Question: I have a 4 column footer that uses 'float: left;'. I want to use the CSS Grid for showing 4 columns without using 'float:left;'. I've tried 'grid-template-columns: 1fr 1fr 1fr 1fr;' with 'float:left;' and it works but when I remove 'float: left;', it breaks.
Here's the image with 'float:left;'

When I remove the 'float:left;', this is what it looks like
<URL>
'''
.footer {
height: auto;
background-color: #006400;
width: 100%;
padding-top: 20px;
align-items: center;
justify-content: space-around;
color: #ffffff;
font-weight: 100;
}
.copyright {
color: #fff !important;
text-align: center;
font-size: 11px;
padding-top: 15px;
}
.footer-support-text-owned {
font-size: 10px;
padding-top: 15px;
margin-top: 20px;
color: #fff;
}
.footer-container {
padding-right: 15px;
padding-left: 15px;
margin-right: auto;
margin-left: auto;
padding-top: 15px;
margin-top: 15px;
}
.column {
grid-template-columns: 1fr 1fr 1fr 1fr;
float: left;
width: 25%;
padding: 10px;
height: 300px;
}
.column-2,
.column-3,
.column-4 {
width: 25%;
margin-top: 10px;
padding-top: 10px;
}
@media (min-width: 768px) {
.footer-container {
width: 750px;
}
}
@media (min-width: 992px) {
.footer-container {
width: 970px;
}
}
@media (min-width: 1200px) {
.footer-container {
width: 1170px;
}
}
.footer-header {
color: #ffffff;
font-weight: 100;
}
.small-footer-header {
font-size: 12px;
color: #fff;
font-weight: 100;
}
.footer-support-text {
color: #EFF5EF;
font-size: 14px;
margin-top: 8px;
padding-top: 8px;
}
.footer-link {
color: #fff;
text-decoration: none;
}
.fcc-footer-logo {
width: 40px;
vertical-align: middle;
}
.row:after {
content: "";
display: table;
clear: both;
}
'''
'''
<footer class="footer">
<div class="row footer-container">
<div class="column">
<h3 class="footer-header"><img class="fcc-footer-logo" src="images/freeCodeCamp-logo.png" alt="freeCodeCamp Manila">freeCodeCamp Manila</h3>
<p class="footer-support-text">We are not affiliated with freeCodeCamp.org and are an independent local community and study group.</p>
<p class="footer-support-text-owned">freeCodeCamp Logo is owned by freeCodeCamp.org</p>
<small class="copyright">
&copy 2019 freeCodeCamp Manila
</small>
</div>
<div class="column column-2">
<h2 class="small-footer-header">freeCodeCamp</h2>
<p class="footer-support-text">
<a class="footer-link" href="https://learn.freecodecamp.org/" target="_blank" rel="noopener noreferrer">Curriculum</a>
</p>
<p class="footer-support-text">
<a class="footer-link" href="https://www.freecodecamp.org/news" target="_blank" rel="noopener noreferrer">News</a>
</p>
<p class="footer-support-text">
<a class="footer-link" href="https://www.freecodecamp.org/forum/" target="_blank" rel="noopener noreferrer">Forum</a>
</p>
</div>
<div class="column column-3">
<h2 class="small-footer-header">Connect with us</h2>
<p class="footer-support-text">
<a class="footer-link" href="https://www.facebook.com/freeCodeCamp.Manila/" target="_blank" rel="noopener noreferrer">Facebook Page</a>
</p>
<p class="footer-support-text">
<a class="footer-link" href="https://www.facebook.com/groups/free.code.camp.manila/" target="_blank" rel="noopener noreferrer">Facebook Group</a>
</p>
<p class="footer-support-text">
<a class="footer-link" href="https://github.com/fccManila" target="_blank" rel="noopener noreferrer">GitHub</a>
</p>
</div>
<div class="column column-4">
<h2 class="small-footer-header">Other freeCodeCamp Communities</h2>
<p class="footer-support-text">
<a class="footer-link" href="https://www.facebook.com/groups/584419352008720/" target="_blank" rel="noopener noreferrer">freeCodeCamp Tarlac</a>
</p>
</div>
</div>
</footer>
'''
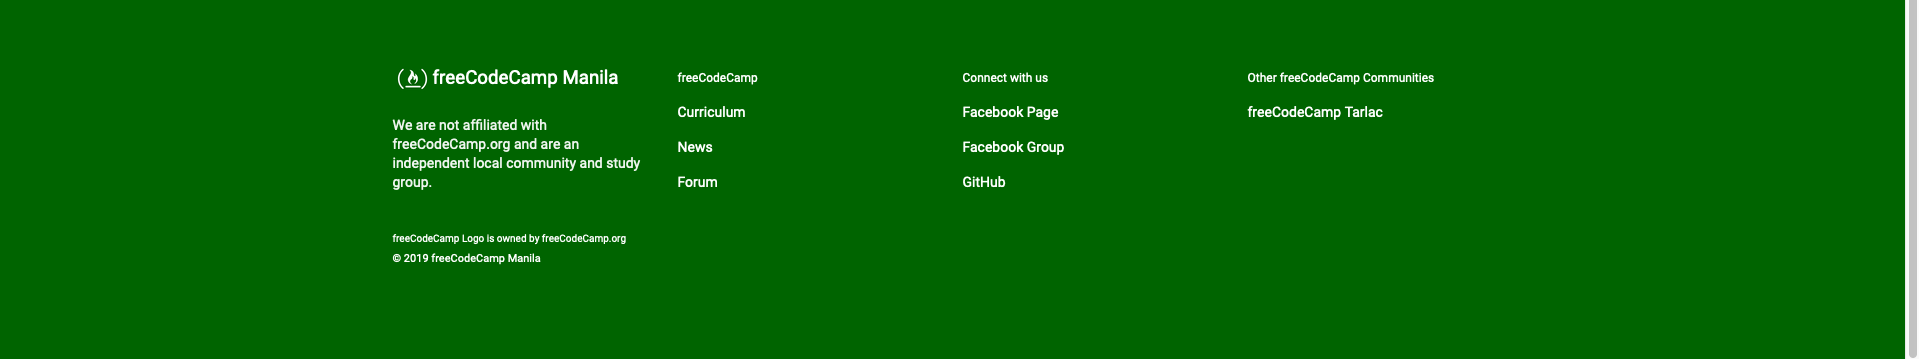
Answer: - 'grid-template-columns:''.footer-container'- 'display: grid''.footer-container'
'''
.footer-container {
background-color: green; /* Optional */
display: grid;
grid-gap: 1rem; /* Optional */
grid-template-columns: 1fr 1fr 1fr 1fr;
padding: 1rem; /* Optional */
}
.column {
background-color: yellow; /* Optional */
padding: 1rem; /* Optional */
}
'''
'''
<footer class="footer">
<div class="row footer-container">
<div class="column">1</div>
<div class="column">2</div>
<div class="column">3</div>
<div class="column">4</div>
</div>
</footer>
'''